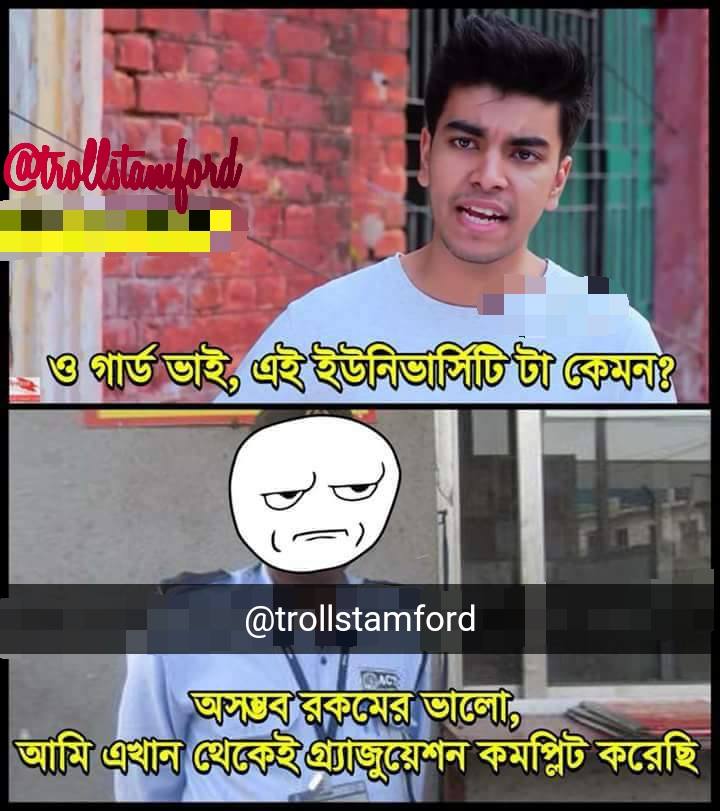
Caption: ও গার্ড ভাই , এই ইউনিভার্সিটি টা কেমন ?     অসম্ভব রকমের ভালো , আমি এখান থেকেই গ্রাজুয়েশন কপ্লিট করেছি
Label: non-hate